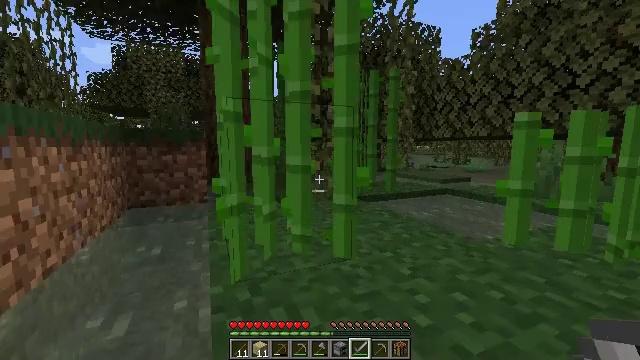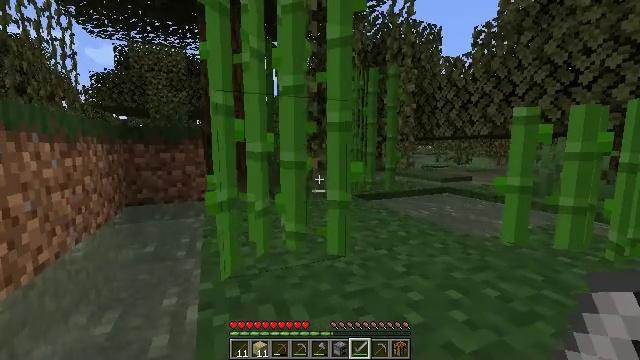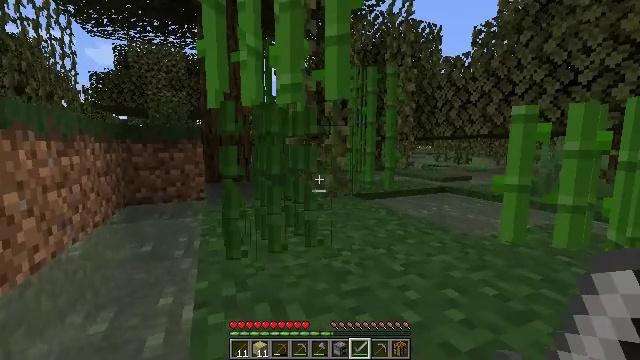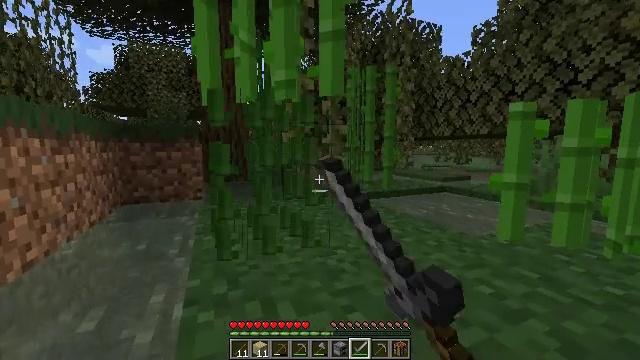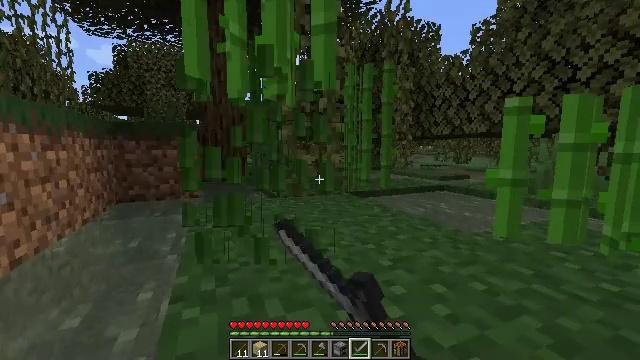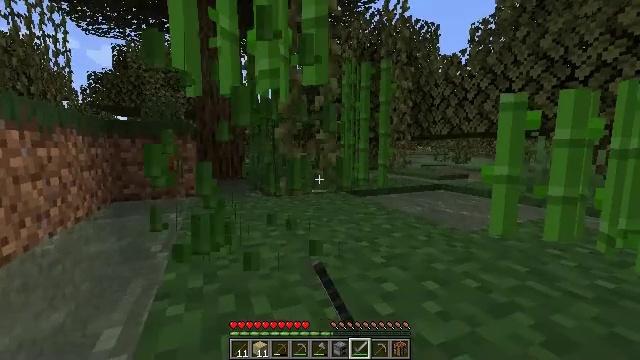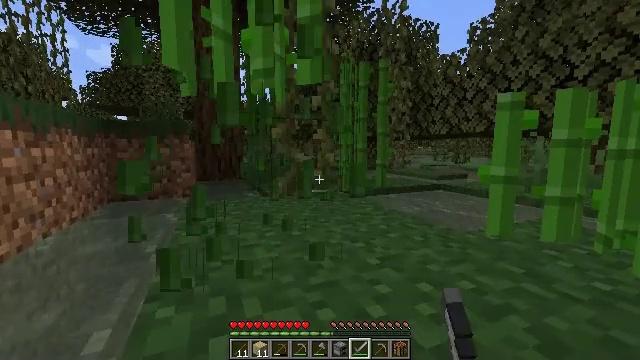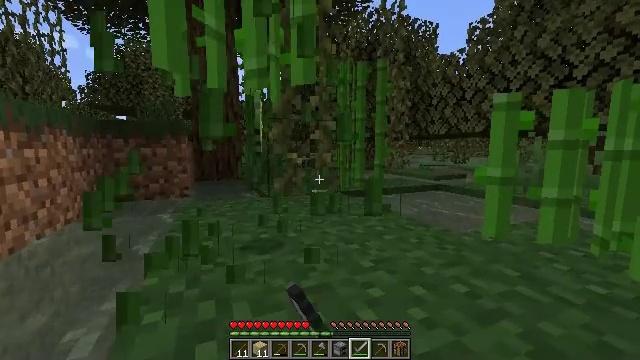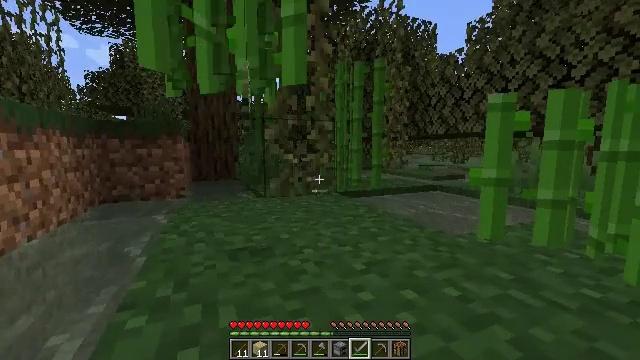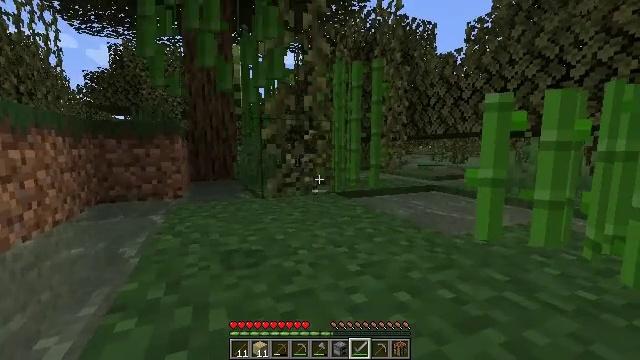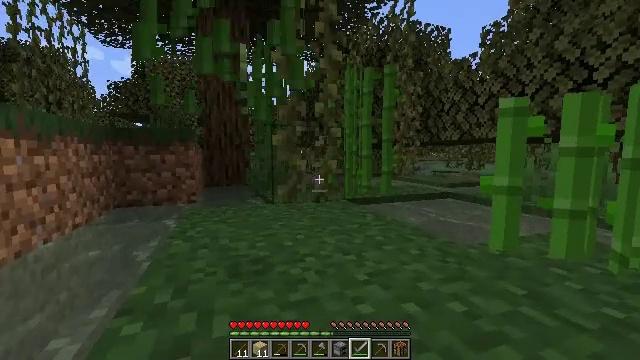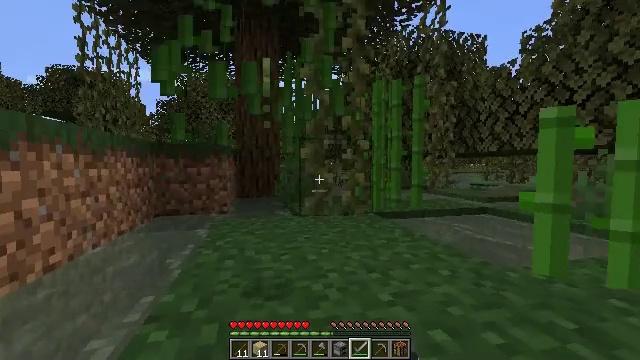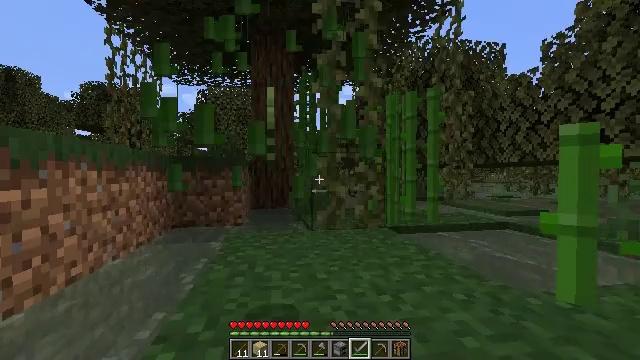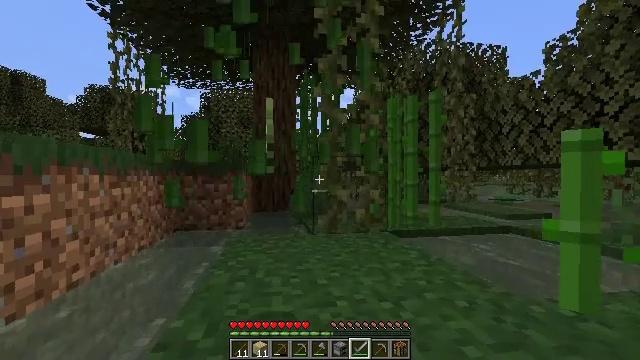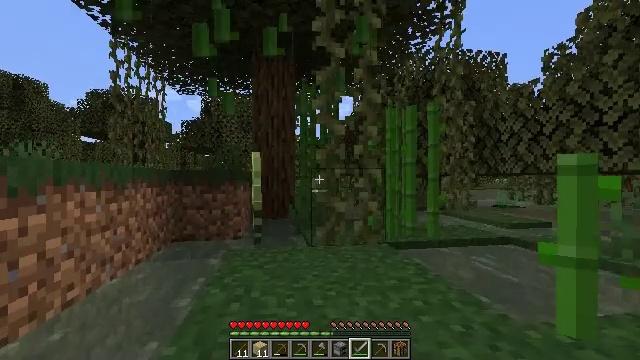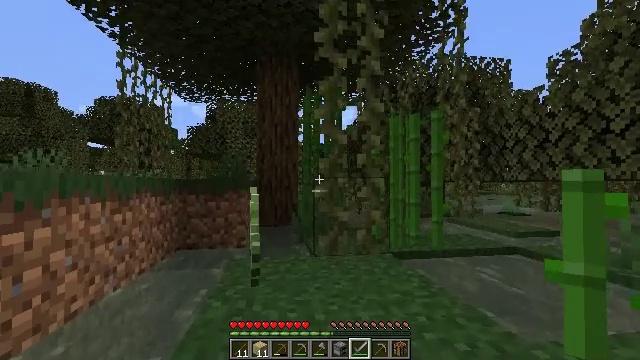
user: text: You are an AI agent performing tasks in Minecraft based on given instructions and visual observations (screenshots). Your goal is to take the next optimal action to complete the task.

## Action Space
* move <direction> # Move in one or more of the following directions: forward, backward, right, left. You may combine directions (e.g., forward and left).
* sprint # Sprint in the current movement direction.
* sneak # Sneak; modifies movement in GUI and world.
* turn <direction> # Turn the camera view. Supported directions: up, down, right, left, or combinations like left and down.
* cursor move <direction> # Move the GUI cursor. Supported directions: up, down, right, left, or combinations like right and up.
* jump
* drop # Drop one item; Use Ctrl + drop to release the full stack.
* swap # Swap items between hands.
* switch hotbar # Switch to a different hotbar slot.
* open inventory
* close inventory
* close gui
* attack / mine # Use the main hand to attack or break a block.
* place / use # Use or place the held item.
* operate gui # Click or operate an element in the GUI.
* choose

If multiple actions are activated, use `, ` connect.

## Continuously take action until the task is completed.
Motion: motion action
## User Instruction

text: Break the sugar cane.
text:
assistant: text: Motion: move forward, sprint, attack / mine
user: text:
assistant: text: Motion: move forward, sprint, attack / mine
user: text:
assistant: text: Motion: move forward, sprint, attack / mine
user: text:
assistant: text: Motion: move forward, sprint, attack / mine
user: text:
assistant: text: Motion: move forward, sprint
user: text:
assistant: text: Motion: move forward, sprint, attack / mine
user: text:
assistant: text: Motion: move forward, sprint, attack / mine
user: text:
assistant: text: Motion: move forward, sprint, attack / mine
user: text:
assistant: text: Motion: move forward, sprint, attack / mine
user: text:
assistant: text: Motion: move forward, sprint, turn left and up
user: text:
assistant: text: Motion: move forward, sprint, turn left and up, jump
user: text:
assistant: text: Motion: move forward, sprint, turn left and up, jump
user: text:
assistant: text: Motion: move forward, sprint, jump
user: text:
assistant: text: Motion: move forward, sprint, jump
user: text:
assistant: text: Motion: move forward, sprint, turn up, jump
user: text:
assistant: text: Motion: move forward, sprint, jump
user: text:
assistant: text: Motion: move forward, sprint, jump
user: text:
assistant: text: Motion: move forward, sprint, turn right and down, jump
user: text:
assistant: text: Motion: move forward, sprint, turn right and down, jump
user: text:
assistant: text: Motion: move forward, sprint, jump
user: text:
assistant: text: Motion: move forward, sprint, jump
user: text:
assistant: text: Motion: move forward, sprint, jump
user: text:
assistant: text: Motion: move forward, sprint, jump
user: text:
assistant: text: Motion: move forward, sprint, jump
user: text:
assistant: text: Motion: move forward, sprint
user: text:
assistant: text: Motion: move forward, sprint, turn right and down
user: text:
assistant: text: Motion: move forward, sprint, turn right and down
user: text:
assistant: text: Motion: move forward, sprint, turn right and down
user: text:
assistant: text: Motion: move forward, sprint, turn right and down
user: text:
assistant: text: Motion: move forward, sprint, turn right and down